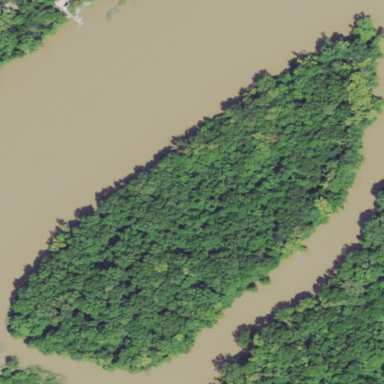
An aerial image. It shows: Deciduous broadleaved woodland on small islet.